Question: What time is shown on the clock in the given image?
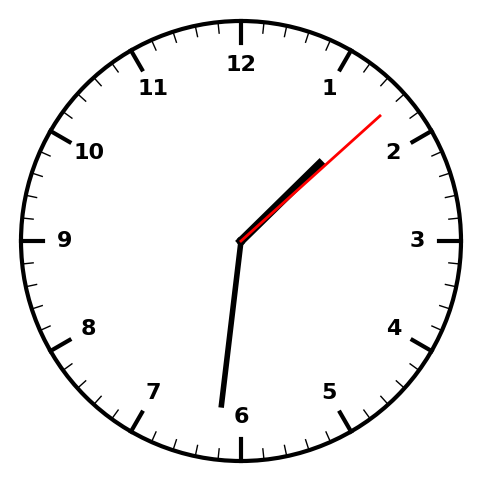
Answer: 01:31:08